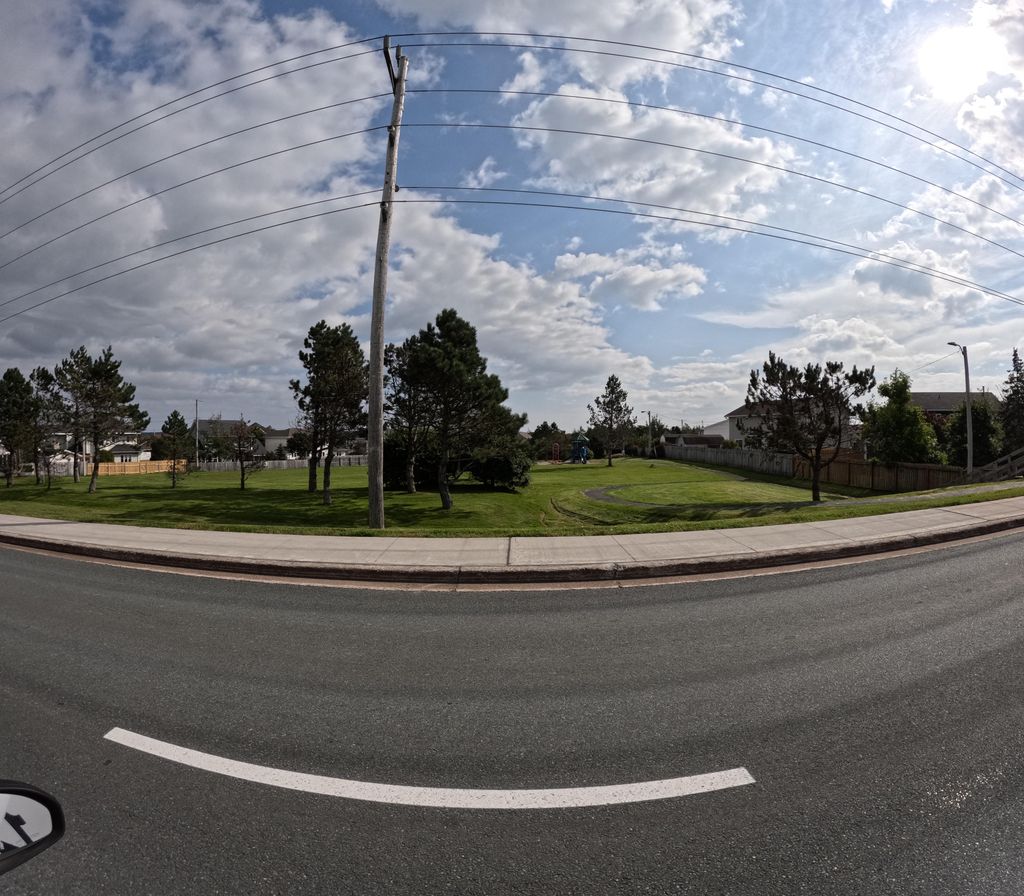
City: st_johns